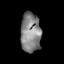
Tissue: skin
Cell type: Epithelial cells
Senescence score: 0.2827
Nuclear area (px): 785
Mean DAPI intensity: 130.708